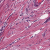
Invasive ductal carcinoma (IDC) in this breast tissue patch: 0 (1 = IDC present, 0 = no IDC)